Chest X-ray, PA view. Patient: 28 years old, sex F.
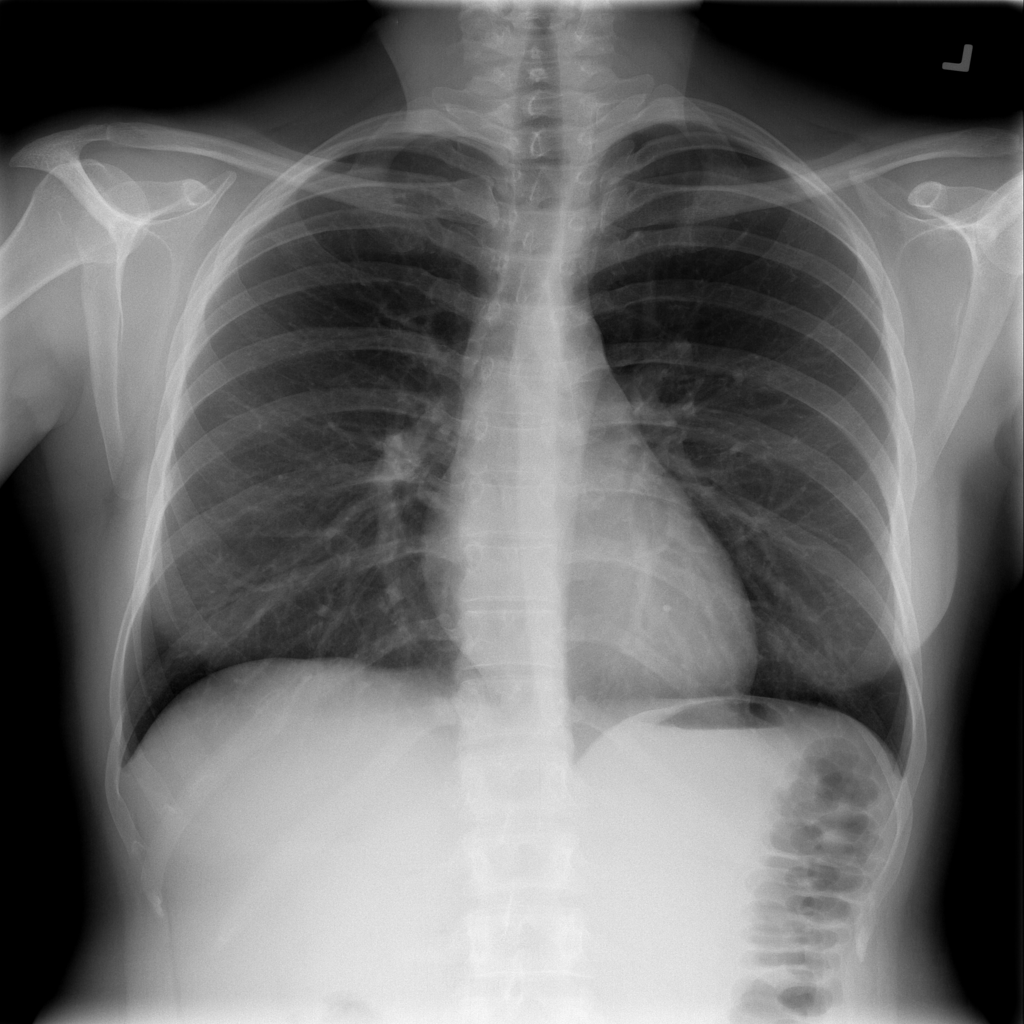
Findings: No Finding